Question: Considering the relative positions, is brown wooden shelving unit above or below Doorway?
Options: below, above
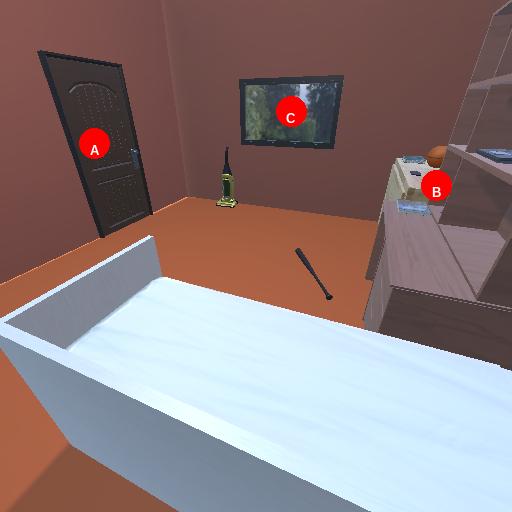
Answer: below